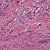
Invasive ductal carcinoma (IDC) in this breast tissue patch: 1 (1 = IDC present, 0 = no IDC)